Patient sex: M
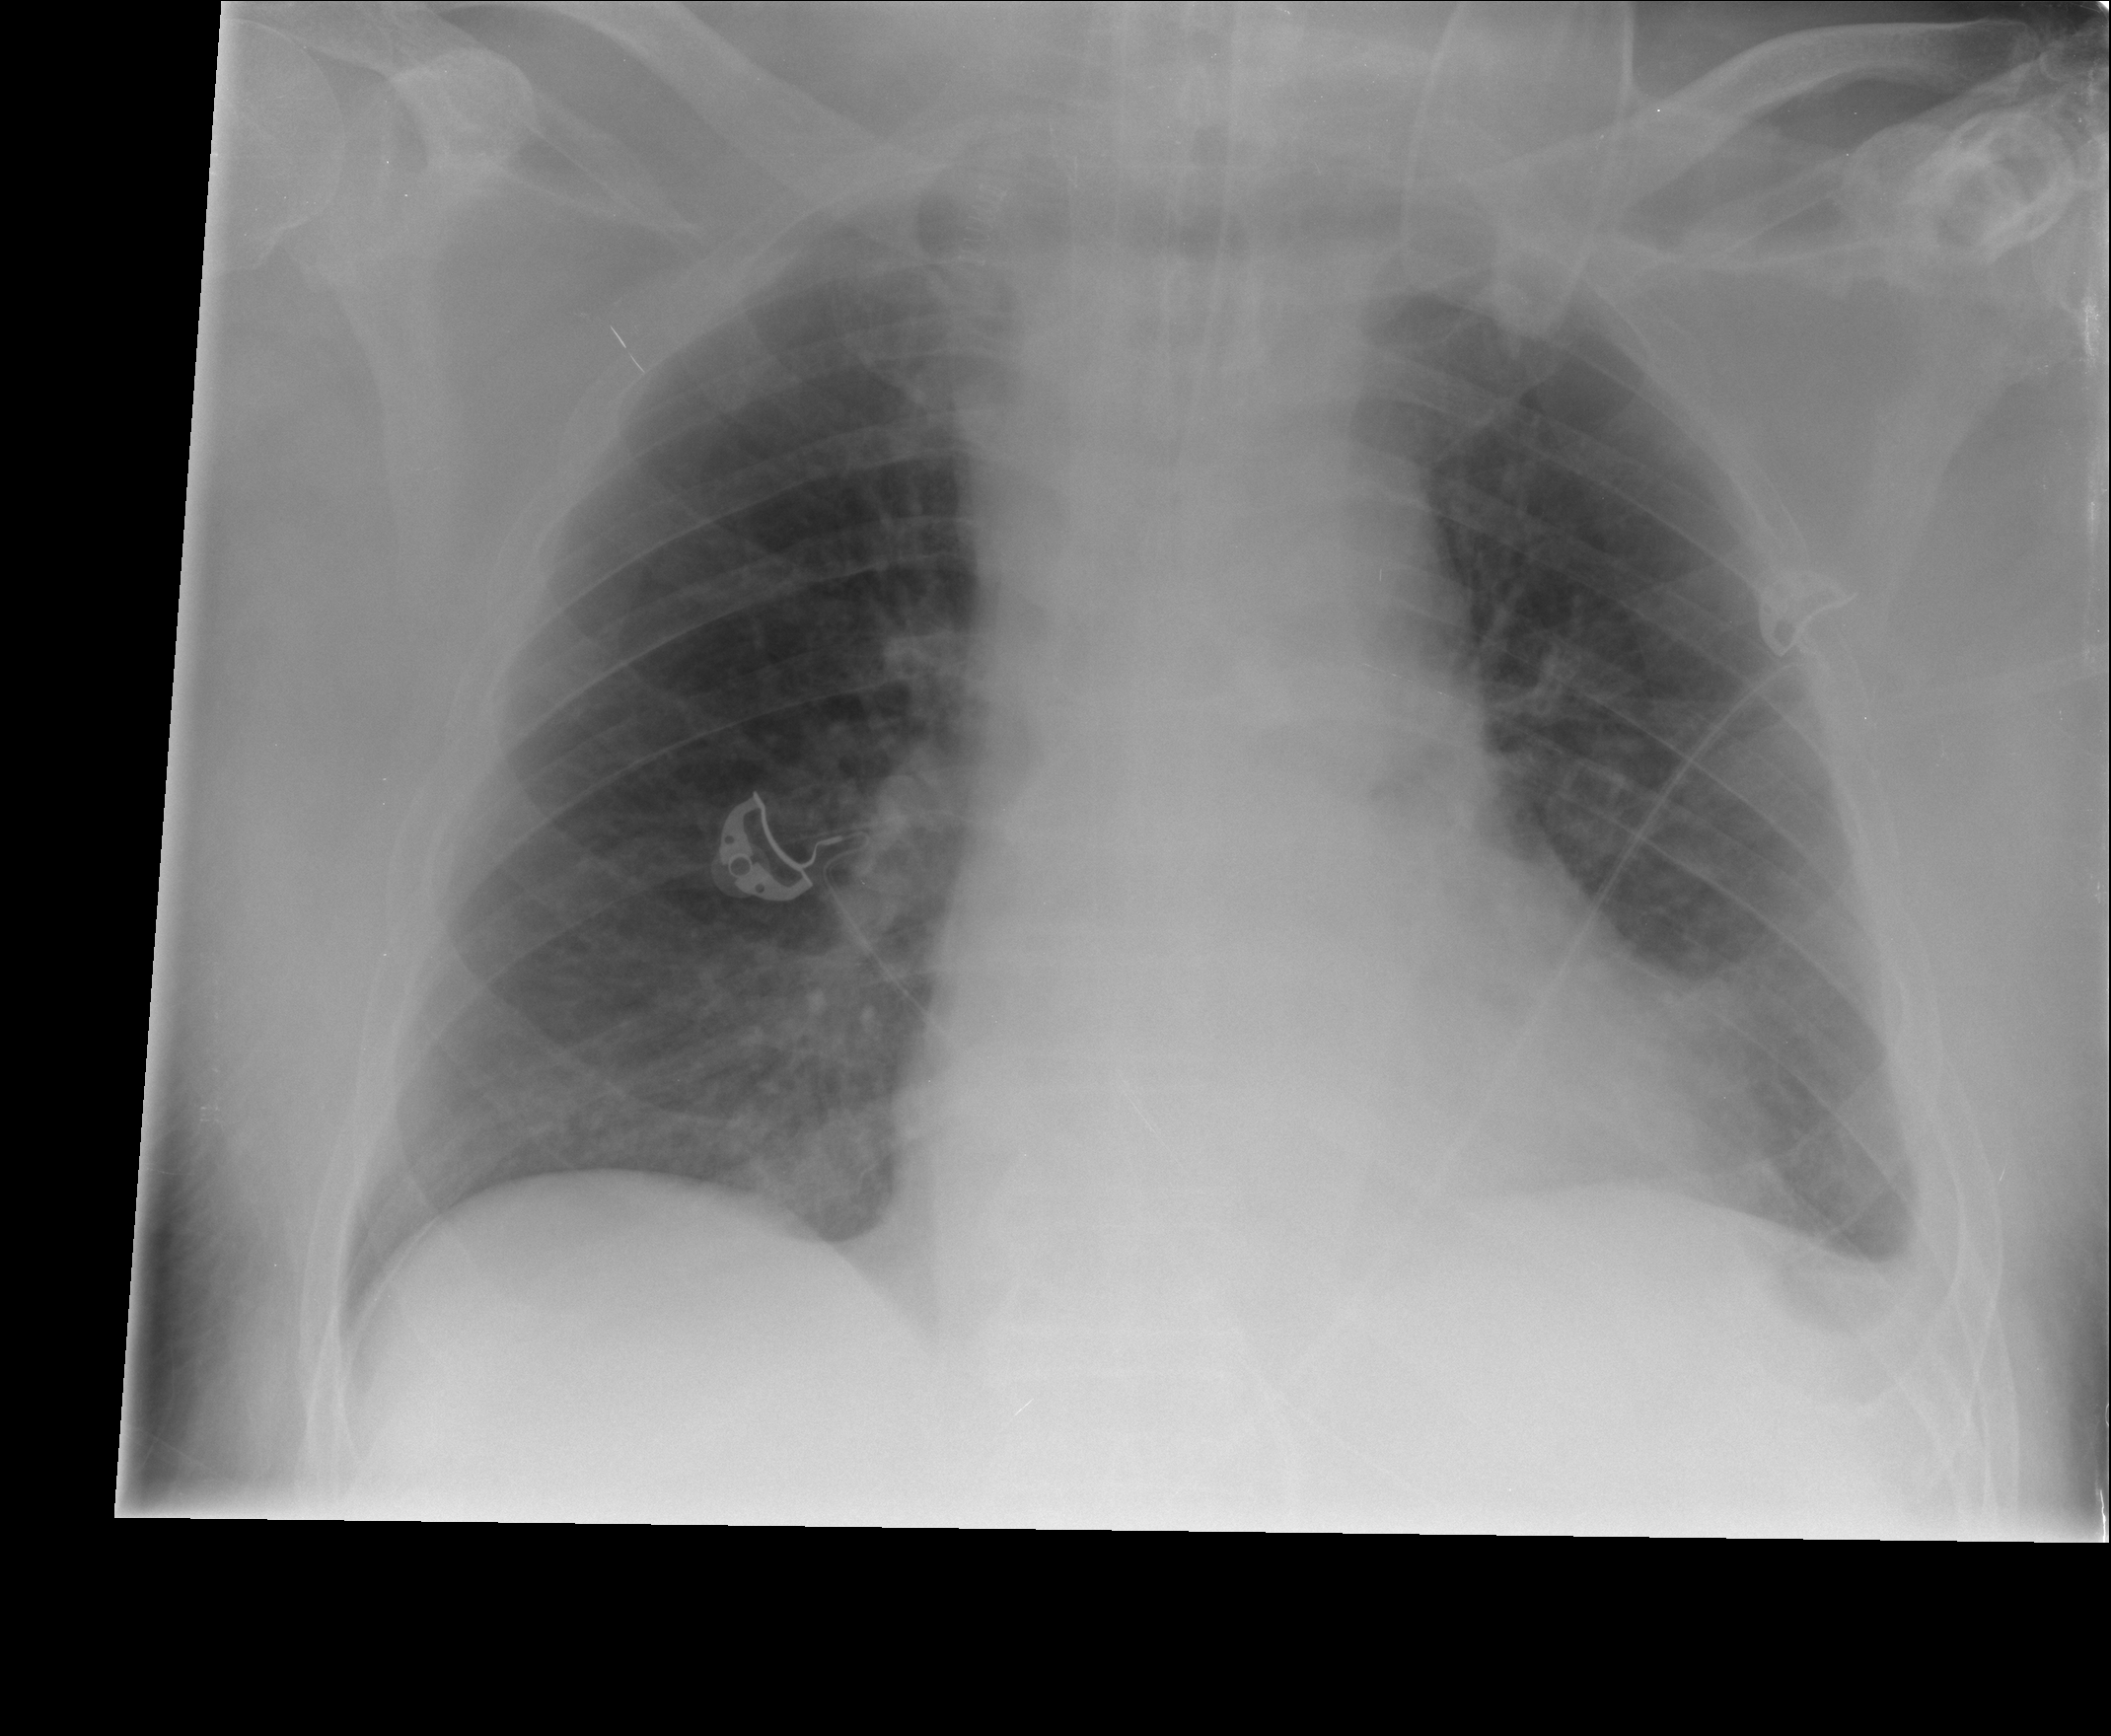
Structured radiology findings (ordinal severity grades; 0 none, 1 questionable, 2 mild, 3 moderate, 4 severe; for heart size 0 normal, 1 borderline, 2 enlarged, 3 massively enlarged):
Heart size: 2
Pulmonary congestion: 2
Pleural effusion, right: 0
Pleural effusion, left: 2
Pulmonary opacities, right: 1
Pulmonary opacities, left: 1
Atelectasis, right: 2
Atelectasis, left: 2